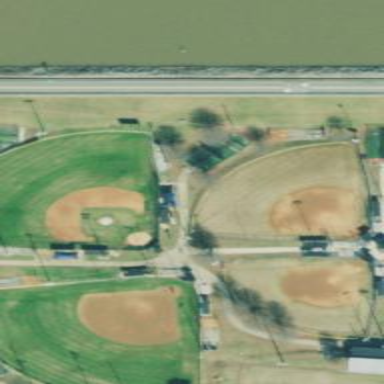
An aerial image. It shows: Baseball pitch for leisure land.